Question: Here is my code: After the loading, it should invoke event --"onReady", then print out "My player is onReady" in browser console. But it doesn't show. Basically, this is a very simple example for YouTube API usage, but I can't find what's wrong here. Even I have followed steps in the youtube video.
Any helps? Thank you in advance!!
'''
<html>
<head>
<meta charset="UTF-8">
<title>THis is YOutube API testing </title>
</head>
<body>
<iframe id="video" width="560" height="315" src="https://www.youtube.com/embed/02GcUZ6hgzo" frameborder="0" allowfullscreen></iframe>
<script>
//import YouTube API script
var tag = document.createElement('script');
tag.src = "https://www.youtube.com/iframe_api";
var firstScriptTag = document.getElementsByTagName('script')[0];
firstScriptTag.parentNode.insertBefore(tag, firstScriptTag);
//create the YouTube Player
var player;
function onYouTubeIframeAPIReady() {
console.log("API is Ready");
player = new YT.Player("video", {
events:{
'onReady': onPlayerReady
}
});
}
function onPlayerReady() {
console.log("My plaer is onReady");
}
</script>
</body>
</html>
'''
Here is log in browser console:

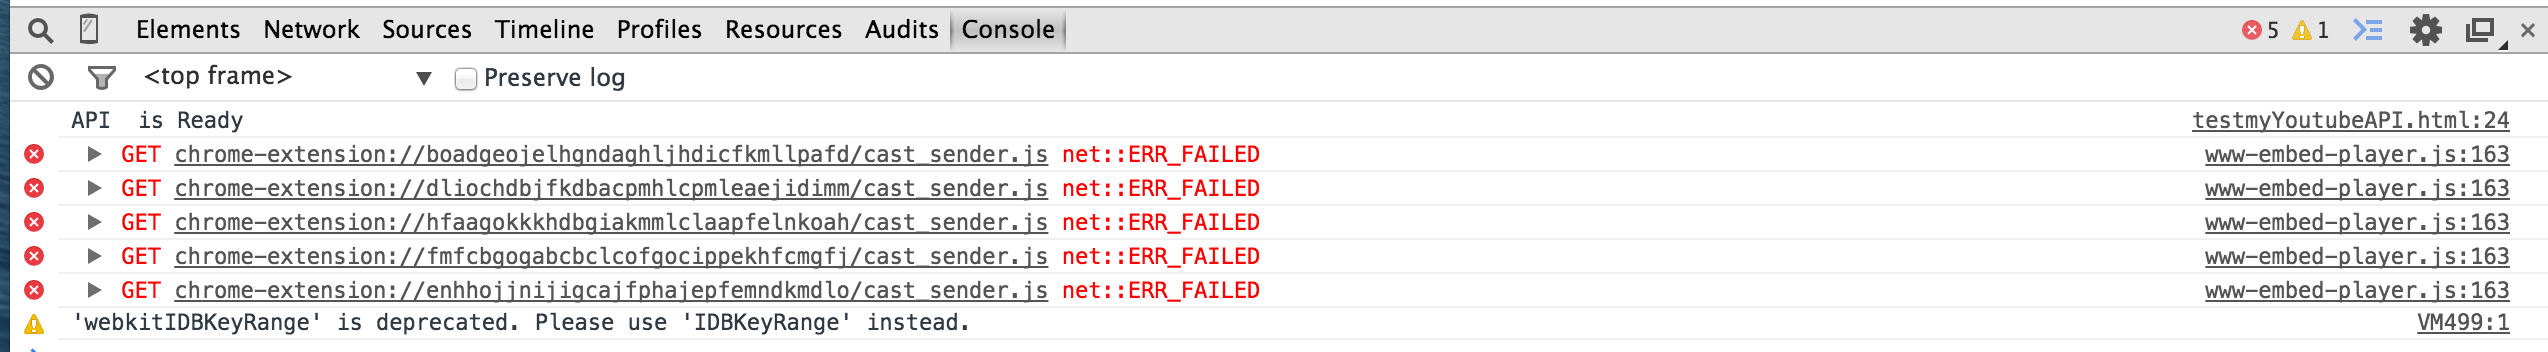
Answer: You weren't calling the 'onPlayerReady()' function correctly.
'''
var tag = document.createElement('script');
tag.src = "https://www.youtube.com/iframe_api";
var firstScriptTag = document.getElementsByTagName('script')[0];
firstScriptTag.parentNode.insertBefore(tag, firstScriptTag);
//create the YouTube Player
var player;
function onYouTubeIframeAPIReady() {
console.log("API is Ready");
player = new YT.Player("video", {
events:{
'onReady': onPlayerReady()
}
});
}
function onPlayerReady() {
console.log("My player is onReady");
}
'''
'''
<iframe id="video" width="560" height="315" src="https://www.youtube.com/embed/02GcUZ6hgzo" frameborder="0" allowfullscreen></iframe>
'''